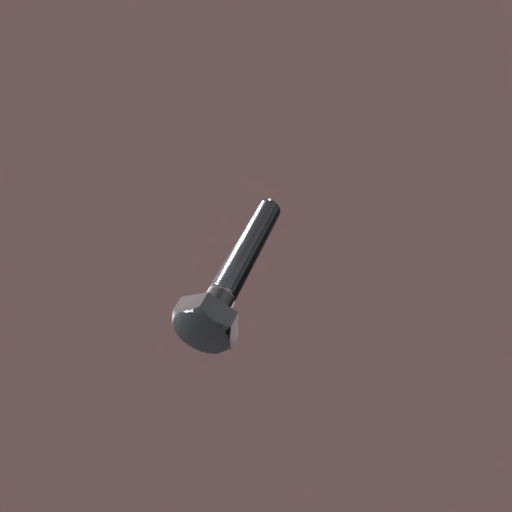
Label: bolt